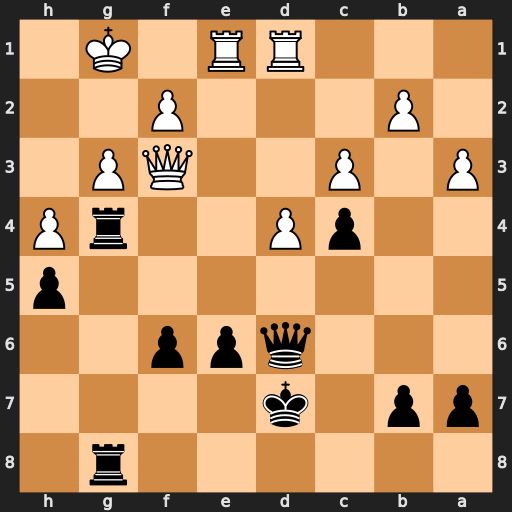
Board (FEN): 6r1/pp1k4/3qpp2/7p/2pP2rP/P1P2QP1/1P3P2/3RR1K1
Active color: b
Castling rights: -
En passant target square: -
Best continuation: Rxg3+ fxg3 Rxg3+